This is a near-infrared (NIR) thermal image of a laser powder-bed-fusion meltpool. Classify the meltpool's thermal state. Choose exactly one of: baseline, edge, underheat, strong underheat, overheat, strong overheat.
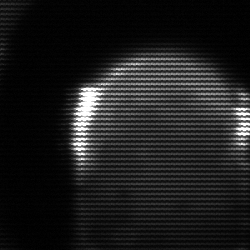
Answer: edge